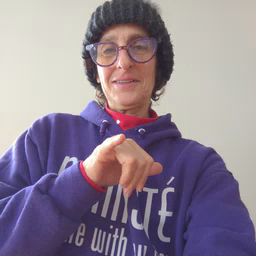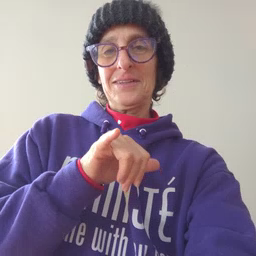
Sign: say